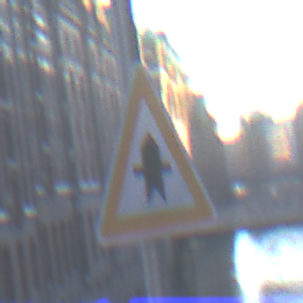
Verkehrszeichen: Vorfahrt
Umgebung: Outdoor, Urban
Tageszeit: SunriseSunset
Wetter: Clear
Licht: Natural
Jahreszeit: NotSpecified
Kontrast: MediumContrast